Interaction volume radius: 10 \u00c5
Interaction volume height: 20 \u00c5
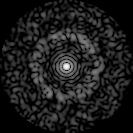
Disorder parameter: 0.8267